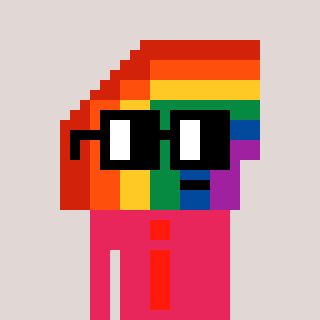
a pixel art character with square black glasses, a rainbow-shaped head and a redpinkish-colored body on a warm background